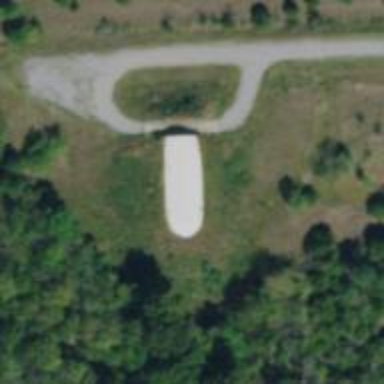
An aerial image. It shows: Military bunker.